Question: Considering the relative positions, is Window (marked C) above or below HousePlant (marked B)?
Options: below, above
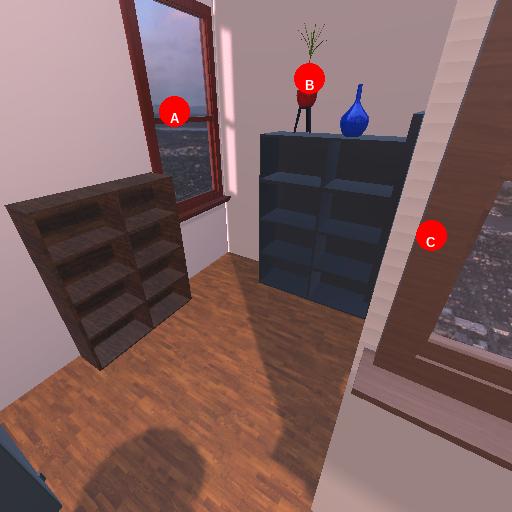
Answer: below